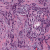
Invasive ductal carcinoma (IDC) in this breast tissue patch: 1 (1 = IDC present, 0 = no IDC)